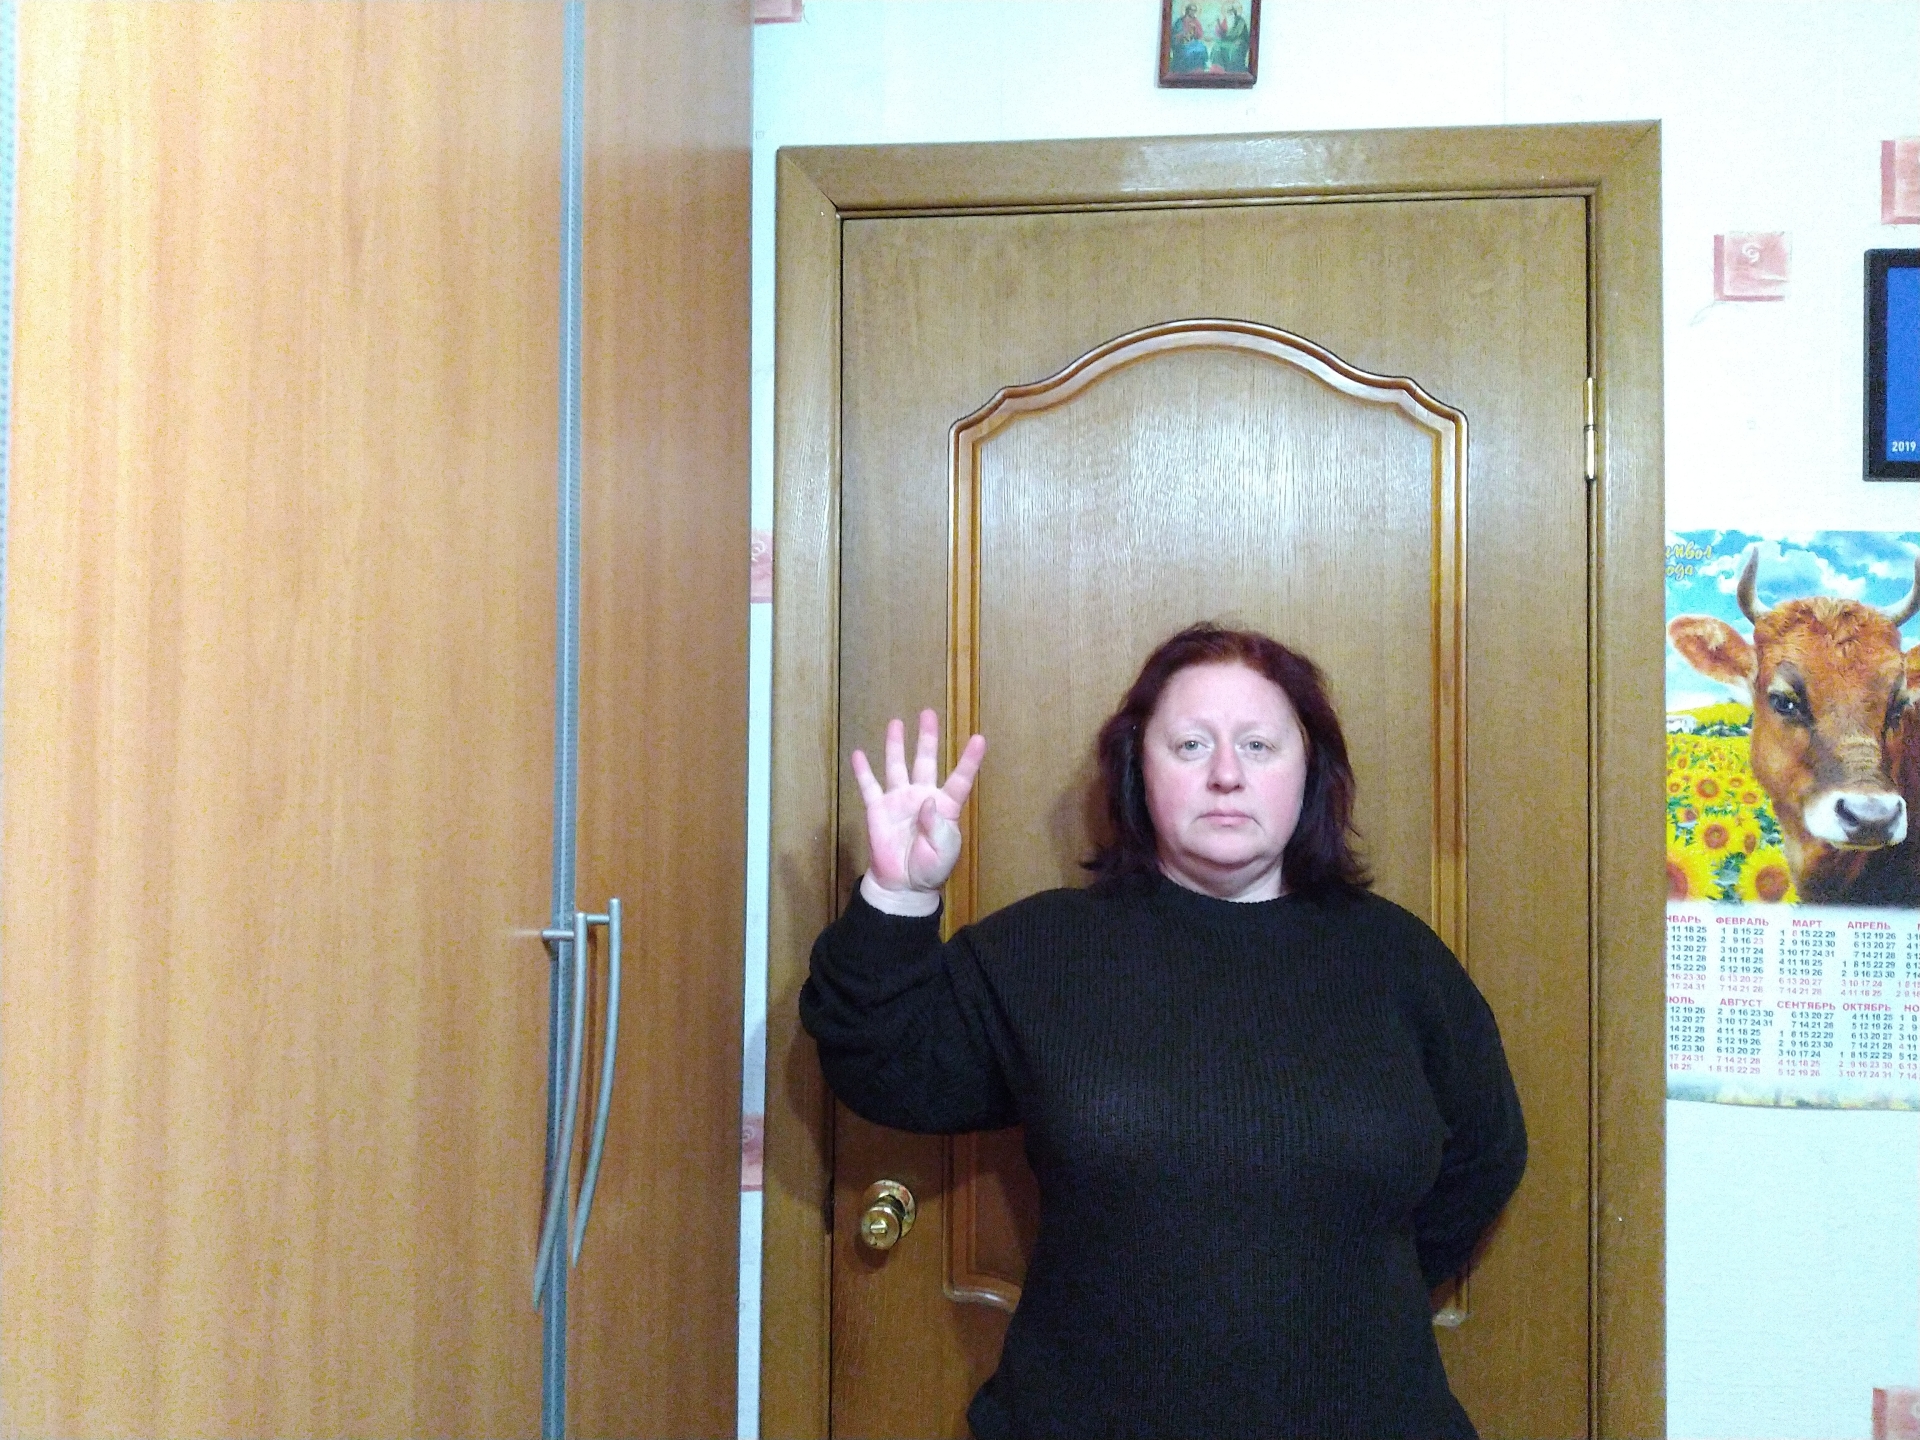
Label: noise